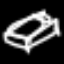
Label: bed